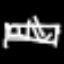
Label: bed